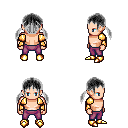
a pixel art fantasy rpg character, male body template, human, light skin, gold arm armor, magenta pants, gray twin-tailed hairstyle, gold boots, four views (front, back, left, right), 2x2 character sprite sheet, small pixel art, hard edges, no anti-aliasing